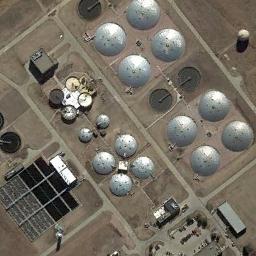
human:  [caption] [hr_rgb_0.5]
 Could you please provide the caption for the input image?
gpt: There is a green pool beside the storage tanks .

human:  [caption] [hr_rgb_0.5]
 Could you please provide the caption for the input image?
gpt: Several buildings are next to storage tanks .

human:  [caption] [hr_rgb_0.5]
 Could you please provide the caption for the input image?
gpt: There are many differently sized storage tanks in the factory .

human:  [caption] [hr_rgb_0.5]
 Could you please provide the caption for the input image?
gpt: There are some silver and black storage tanks on the bare land .

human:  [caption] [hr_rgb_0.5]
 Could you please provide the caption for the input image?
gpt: There are some silver storage tanks arranged neatly .